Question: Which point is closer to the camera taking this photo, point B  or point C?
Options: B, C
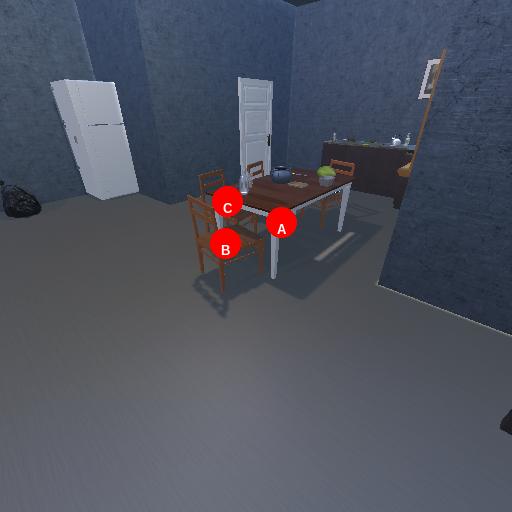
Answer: B